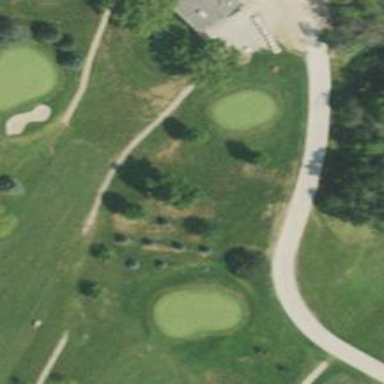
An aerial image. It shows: Service road designated as golf cart path.